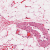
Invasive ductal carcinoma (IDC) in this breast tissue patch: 0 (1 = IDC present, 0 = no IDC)